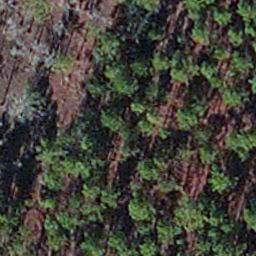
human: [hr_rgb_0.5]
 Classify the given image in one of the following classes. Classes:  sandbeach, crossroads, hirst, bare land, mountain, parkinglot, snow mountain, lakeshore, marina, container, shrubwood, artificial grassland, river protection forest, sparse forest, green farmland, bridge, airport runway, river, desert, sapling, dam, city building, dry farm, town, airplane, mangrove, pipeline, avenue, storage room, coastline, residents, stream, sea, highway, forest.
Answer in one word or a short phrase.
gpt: sapling